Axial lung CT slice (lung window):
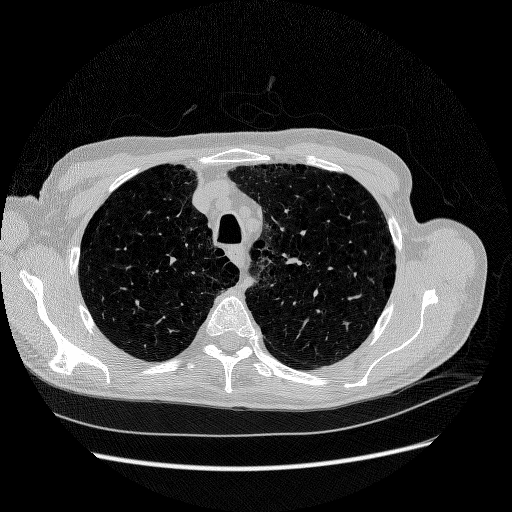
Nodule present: no